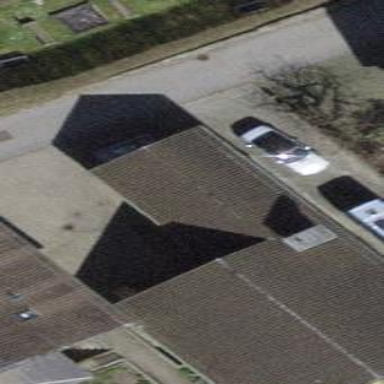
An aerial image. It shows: Shed building.